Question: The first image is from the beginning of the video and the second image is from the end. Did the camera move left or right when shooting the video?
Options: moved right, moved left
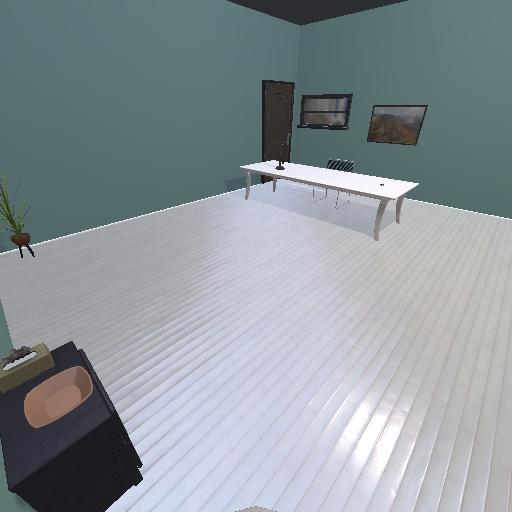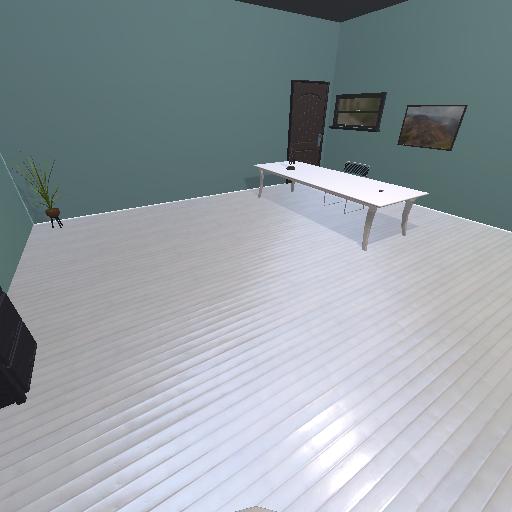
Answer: moved right